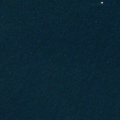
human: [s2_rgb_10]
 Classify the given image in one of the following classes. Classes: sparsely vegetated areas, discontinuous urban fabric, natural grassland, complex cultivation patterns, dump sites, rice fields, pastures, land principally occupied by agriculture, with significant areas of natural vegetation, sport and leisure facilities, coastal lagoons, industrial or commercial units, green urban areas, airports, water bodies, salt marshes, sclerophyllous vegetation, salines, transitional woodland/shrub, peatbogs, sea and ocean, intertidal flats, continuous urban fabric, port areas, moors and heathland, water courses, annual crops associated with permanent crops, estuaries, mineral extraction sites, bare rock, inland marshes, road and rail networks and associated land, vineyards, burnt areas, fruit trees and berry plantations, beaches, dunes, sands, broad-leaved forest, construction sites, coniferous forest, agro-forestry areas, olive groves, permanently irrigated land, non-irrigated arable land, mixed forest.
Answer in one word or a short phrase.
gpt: sea and ocean